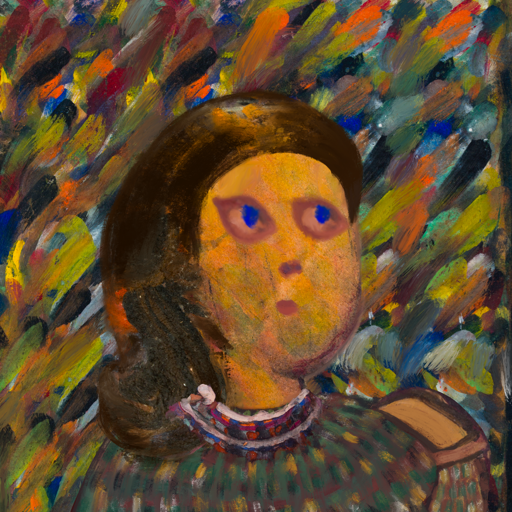
Background: An_Impression, Head And Neck Side: Gypsy_Mother, Face Side: Mother_And_Son_Mother, Bust: After_Raid, Hair Side: Gypsy_Queen, Head Accessory: Blank, Second Necklace: Blank, Necklace: Hypocrite_1, Baby: Blank